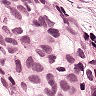
Metastatic tissue present: yes